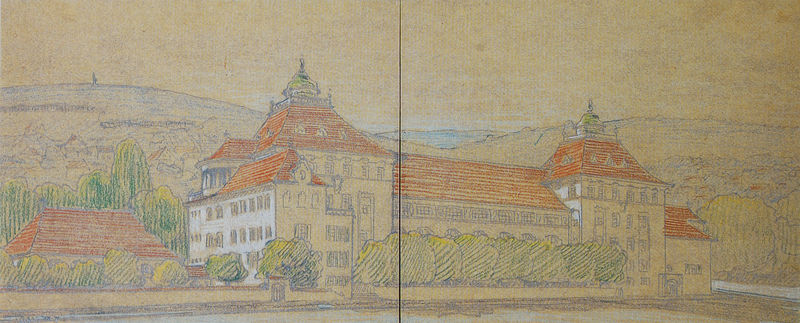
Titel: Fangelsbach-Schule in Stuttgart
Künstler: Theodor Fischer
Standort: München
Institution: Architektursammlung der TU
Schlagwörter: baum, berg, blau, flügel, himmel, laub, wasser, weiß, bäume, fluss, gelb, grün, landschaft, ocker, stadt, fenster, kreide, orange, schwarz, skizze, strasse, tür, zeichnung, dach, gebäude, haus, park, rot, schloss, weg, beige, architektur, barock, ferne, hügel, land, turm, garten, balkon, farbig, sitz, ansicht, fassade, zwei, schule, berge, gebirge, dächer, mauer, ziegel, allee, kuppel, symmetrie, geländer, striche, tor, anbau, wei, eingang, erker, burg, kloster, türme, palast, linie, schraffur, seite, koloriert, entwurf, senkrecht, villa, wachs, seiten, büme, anwesen, residenz, walmdach, landhaus, mansarde, geäst, apsis, heidelberg, ziegeldach, sach, stockwerke, bau, landsitz, bäum, dachluke, palais, satteldach, seitenflügel, fasade, nebengebäude, zürich, langgezogen, nebenbau, falz, cottage, ropt, farbstifte, e, z, mensarde, kolorierter stich, geichtsgebäude